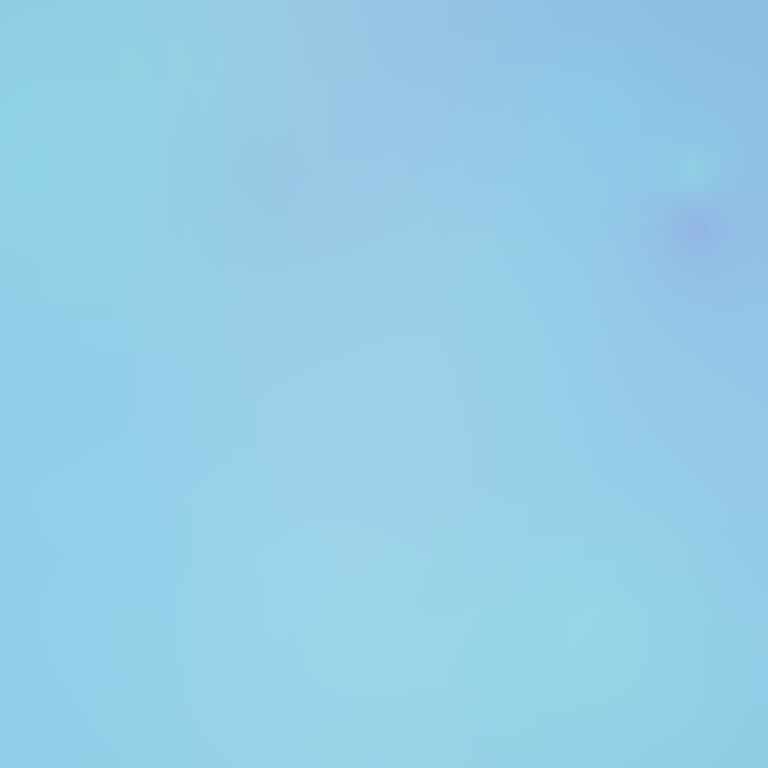
Abstract light effect, smooth gradient from soft blue to light cyan, calm atmosphere, diffuse light, no room, no furniture, no objects.